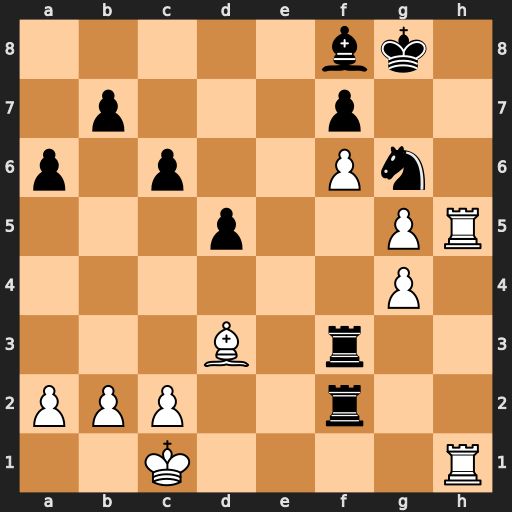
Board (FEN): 5bk1/1p3p2/p1p2Pn1/3p2PR/6P1/3B1r2/PPP2r2/2K4R
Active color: w
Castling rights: -
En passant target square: -
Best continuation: Rh8+ Nxh8 Bh7#